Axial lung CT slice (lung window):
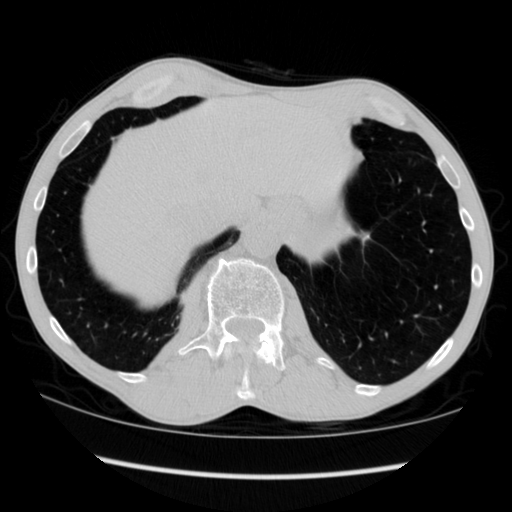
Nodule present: no